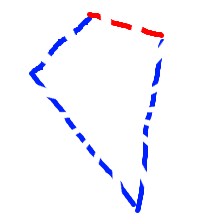
Shape: kite